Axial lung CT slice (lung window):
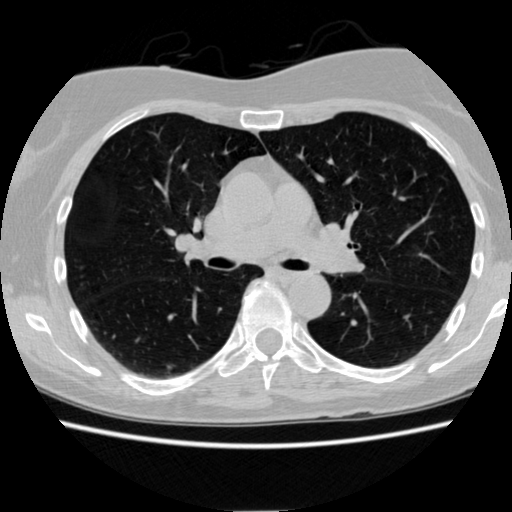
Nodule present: no